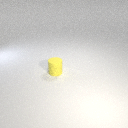
small yellow rubber cylinder